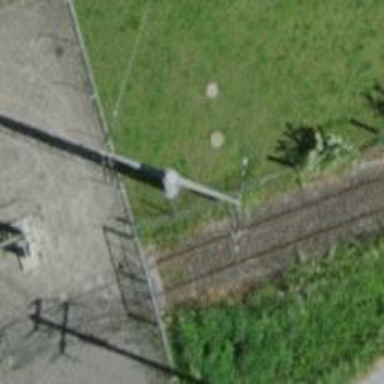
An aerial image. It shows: Power line is depicted.